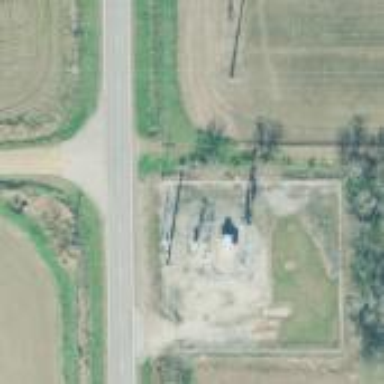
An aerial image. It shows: Distribution substation surrounded by fence.